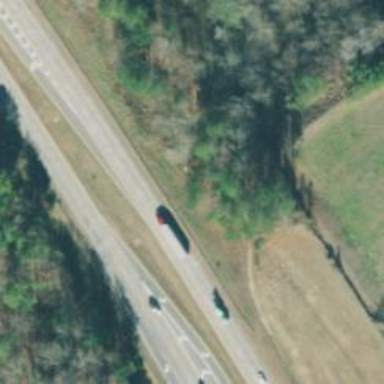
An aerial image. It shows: Trunk highway.